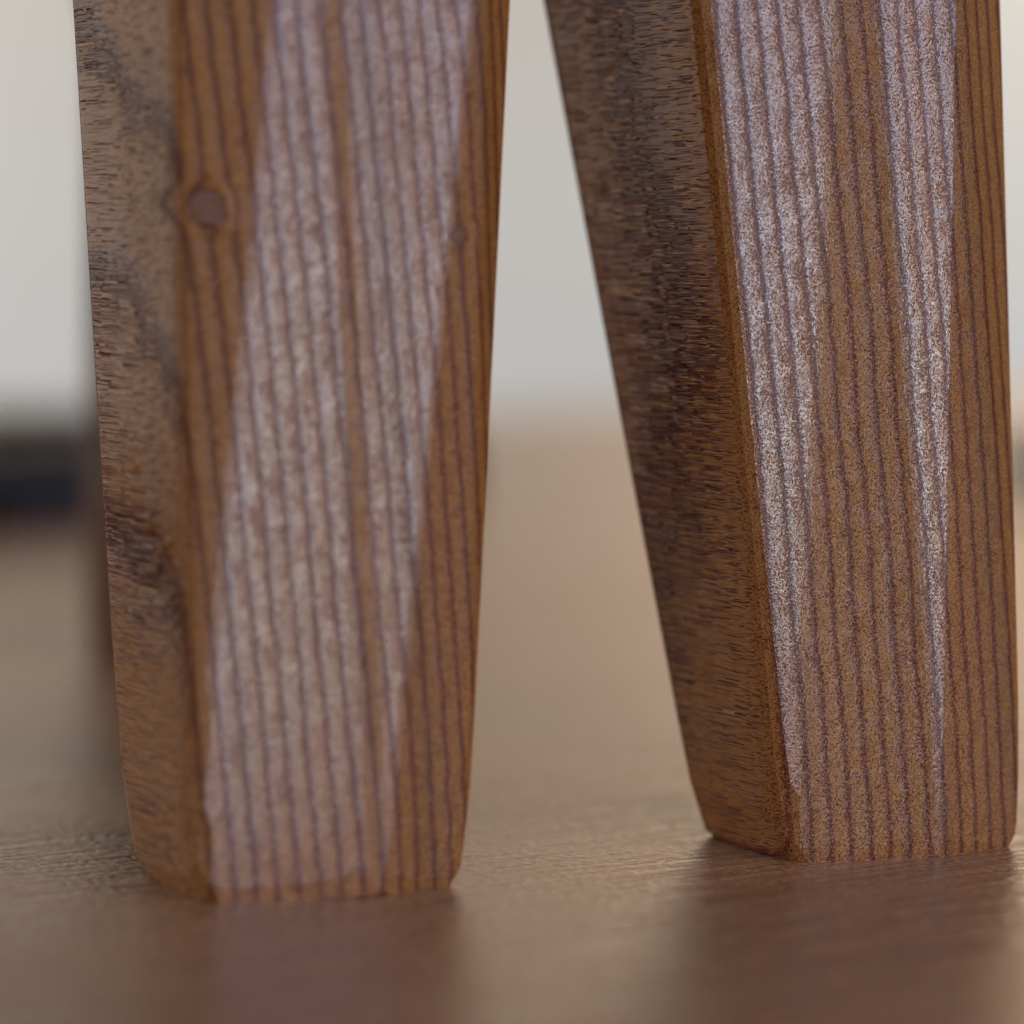
A high quality rendering of a dalahest_oak dalecarlian horse figurine made of varnished dark oak standing on a wooden table in an an apartment with natural bright daylight from windows,extreme close-up from rear hind leg, macro, 150 mm, f 16, bokeh